Question: I am trying to use <URL> project.
I can get Storybook to open and to show stories, but the component within the stories are not rendered. For example, if I try and use the example from <URL>:

I then switched to trying to use another simple component:
- <URL>
But that doesn't work either, you can see an example of that here: <URL>.
Vue Storefront Next is based on Nuxt but I had to make a few changes to get Storybook to open:
1. Update the build section within nuxt.config.js:
'''
babel: {
presets({ envName }) {
return [
[
'@nuxt/babel-preset-app',
{
corejs: { version: 3 }
}
]
]
},
ignore: [/[\/\]core-js/, /@babel[\/\]runtime/],
},
'''
1. install @babel/runtime-corejs3, core-js 3, and ts-node
'ts-node' was necessary because Vue Storefront Next provides a 'tsconfig.json' file for development of part of the project, and that makes @nuxtjs/storybook module think the project is a Typescript project (<URL>, but the Vue Storefront project does not use '@nuxt/typescript-runtime' - I am wondering if this is part of the problem?
You can see the package.json content on Codesandbox: <URL>
---
Any clues as to how to fix this issue would be SUPER appreciated, thank you! I've spent the best part of a day on this but I don't know enough about Storybook or Nuxt to be able to debug it myself, unfortunately :(
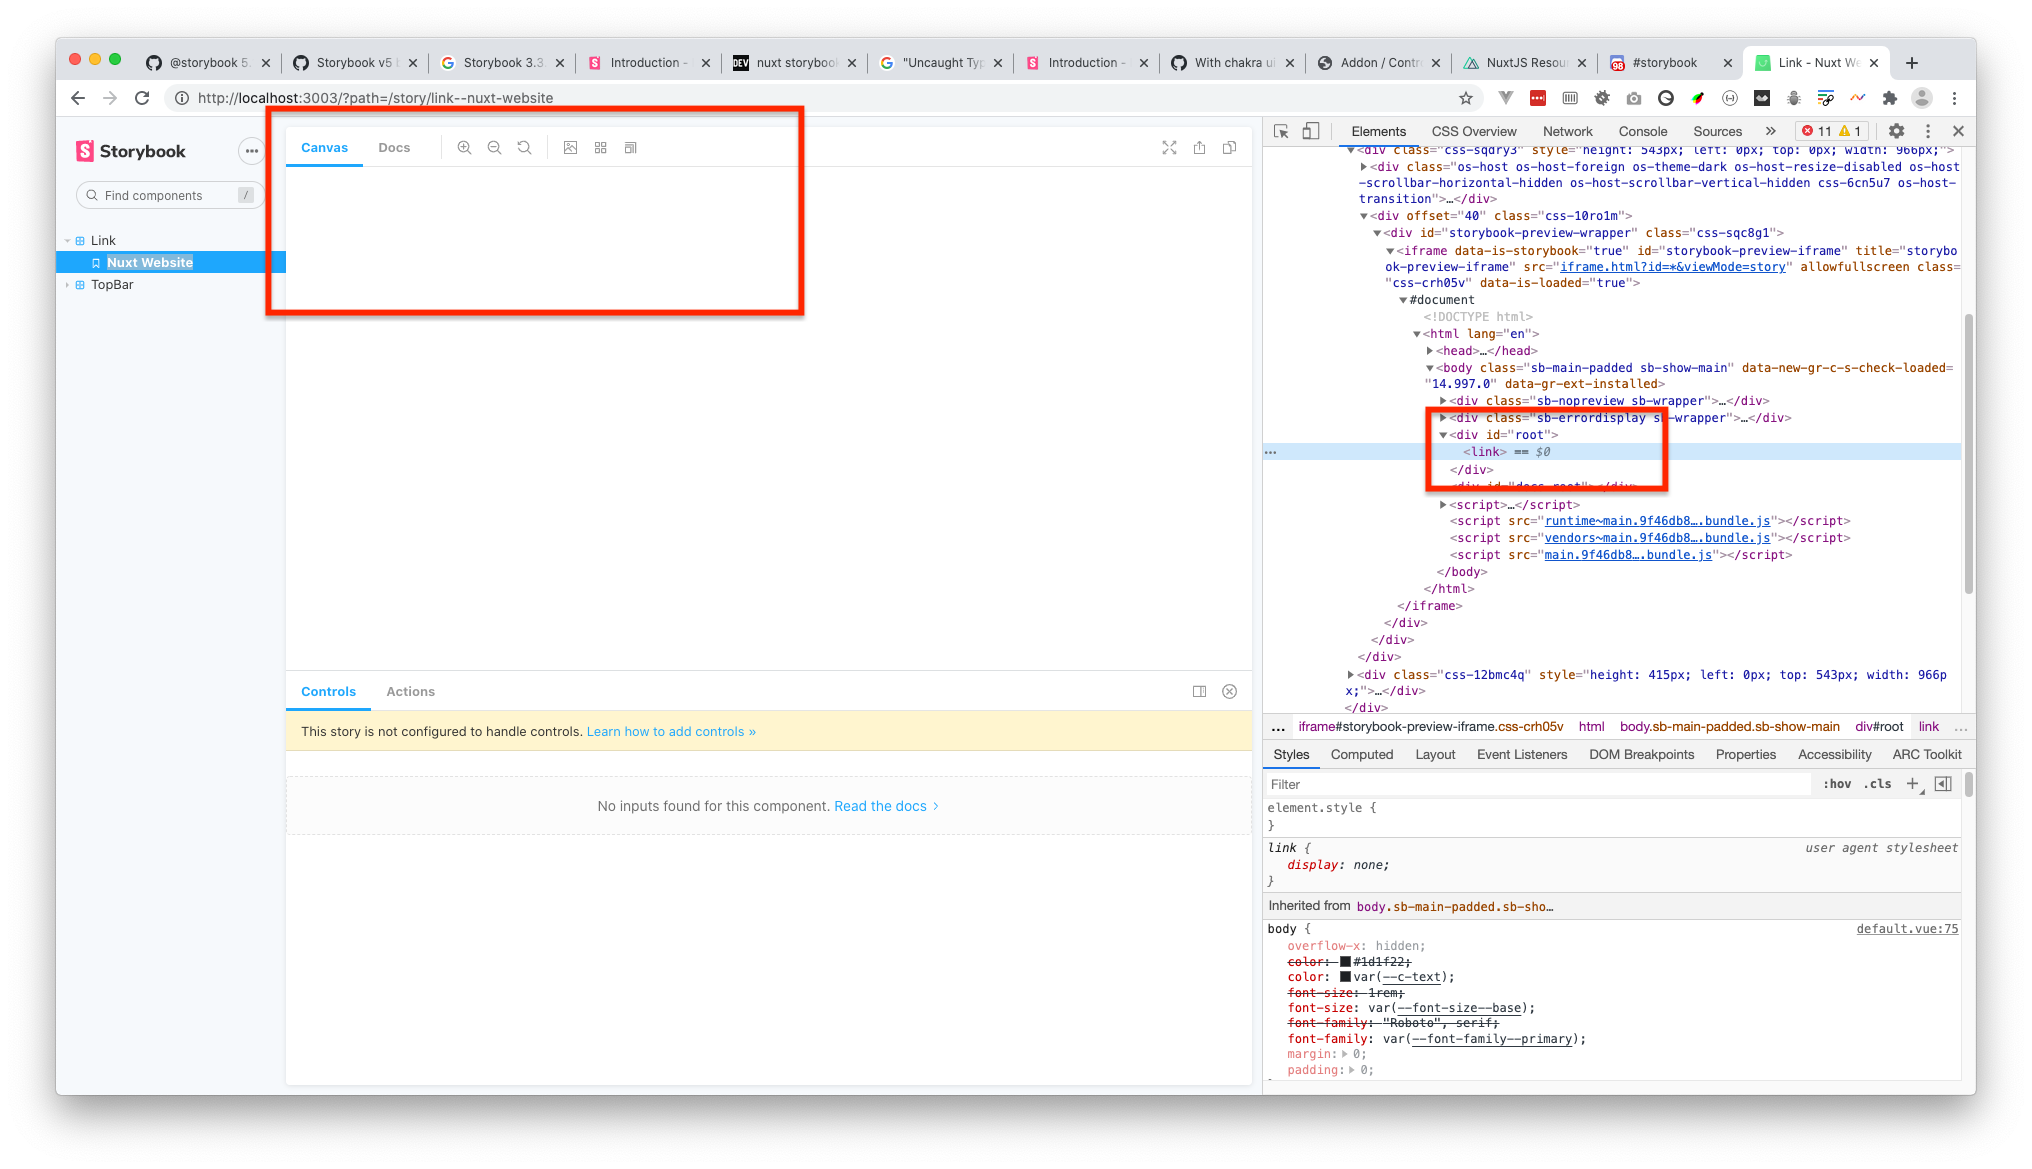
Answer: It turns out that the '@nuxtjs/storybook' module seems to be dependent on 'components: true' being set in the project's 'nuxt.config.js' file.
This isn't mentioned anywhere in the '@nuxtjs/storybook' documentation, but I've raised a Github issue to point this out and will raise a PR against the docs if the maintainer agrees.
You can see my thought process behind how I discovered this issue in this Github thread: <URL>